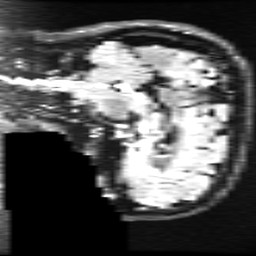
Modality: FLAIR
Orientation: sagittal
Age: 22
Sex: male
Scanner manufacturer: ge
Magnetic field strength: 3 T
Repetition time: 11 s
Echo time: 0.1497 s